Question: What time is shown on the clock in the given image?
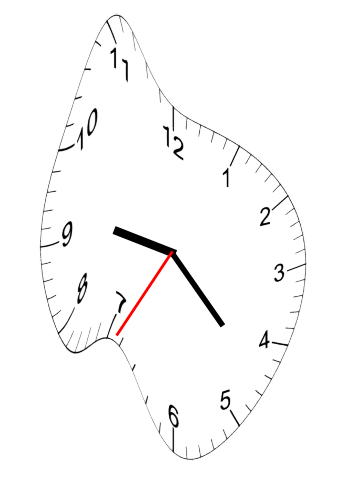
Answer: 09:22:35